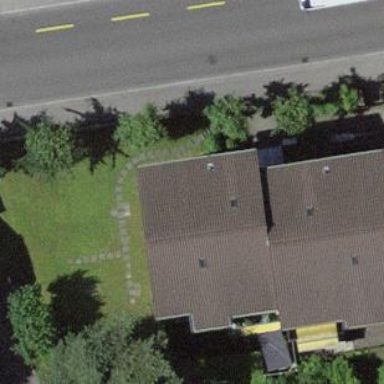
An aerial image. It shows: Residential building with gabled roof.